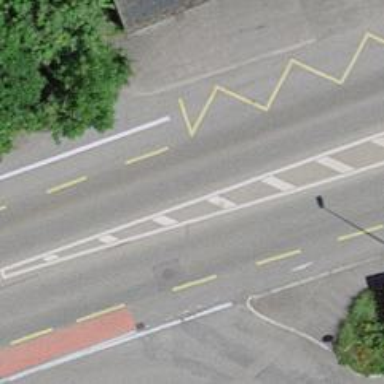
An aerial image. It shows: Residential road with designated cycle lane.